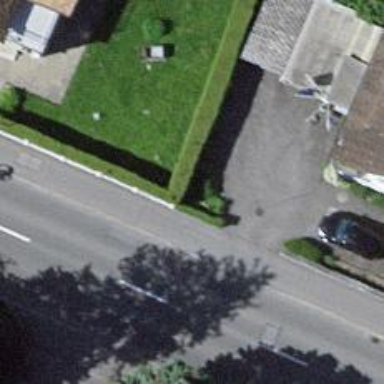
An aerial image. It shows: Hedge barrier.